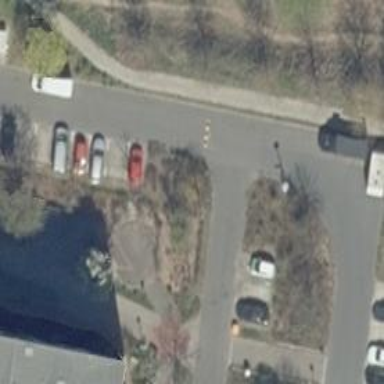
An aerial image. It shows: Bump for traffic calming.